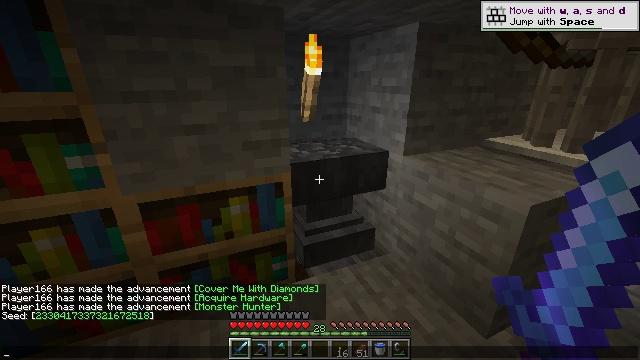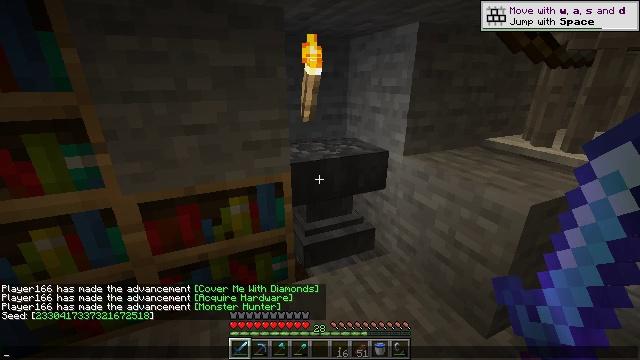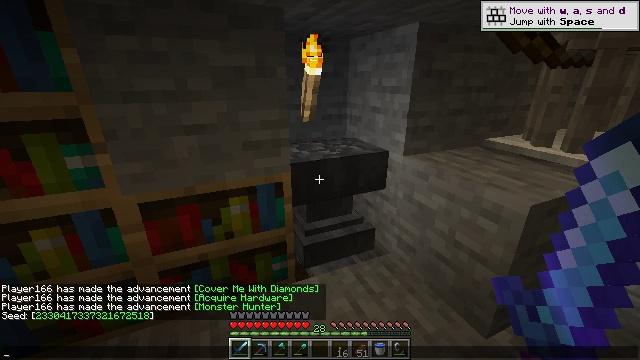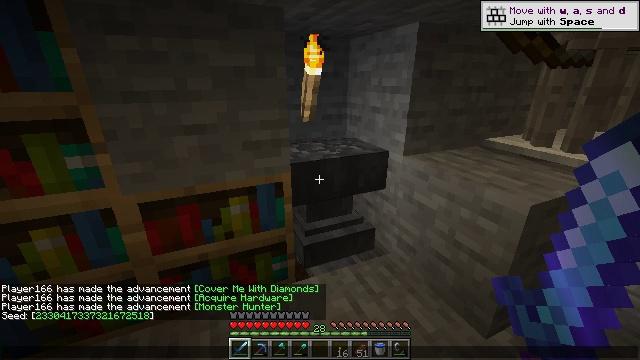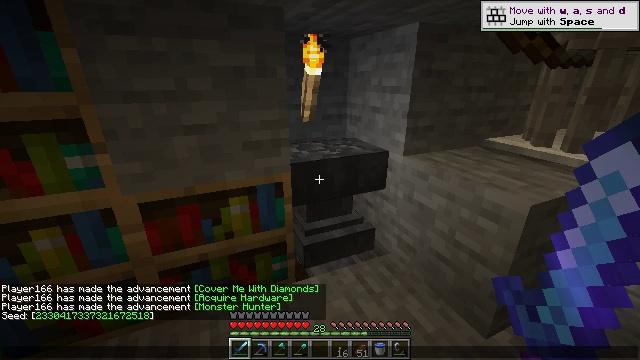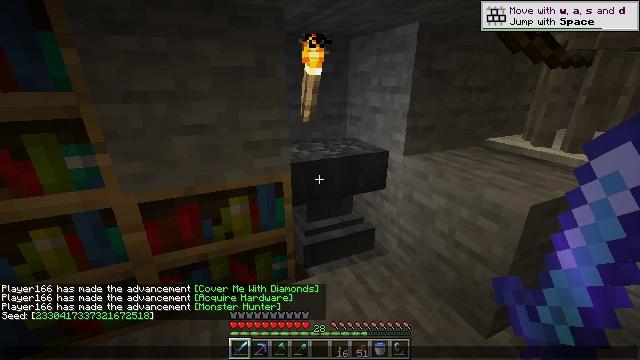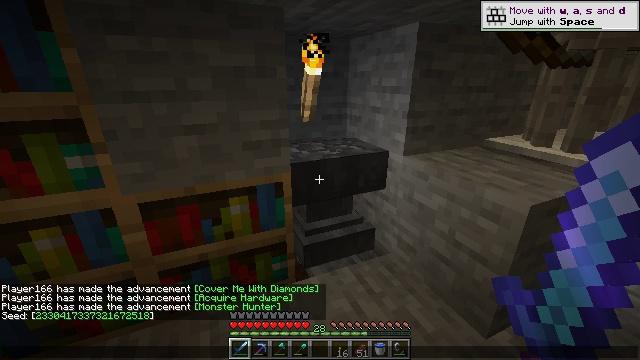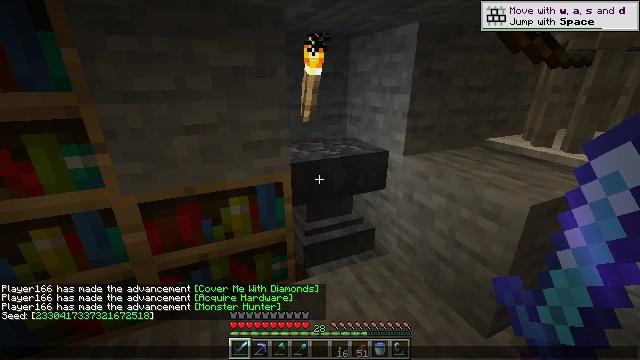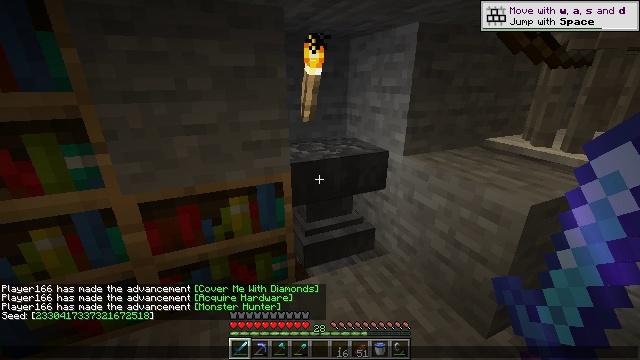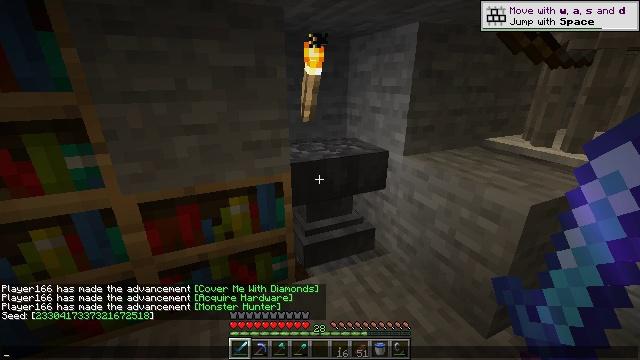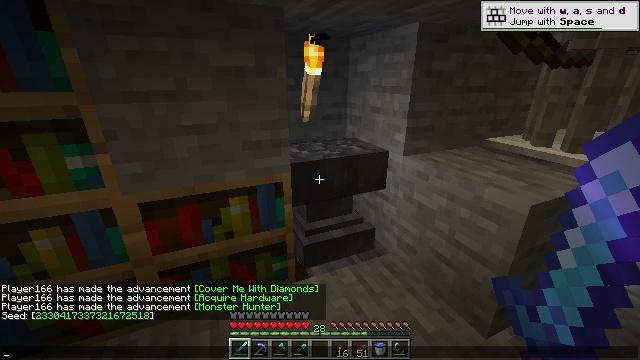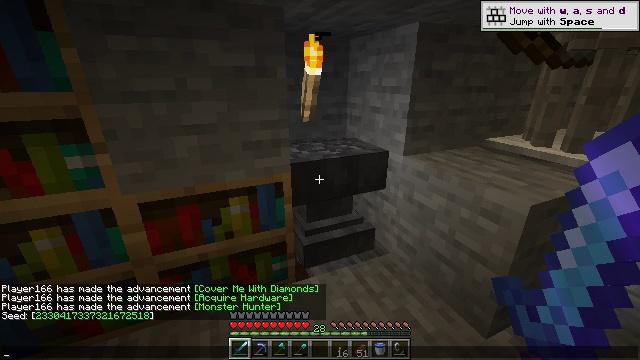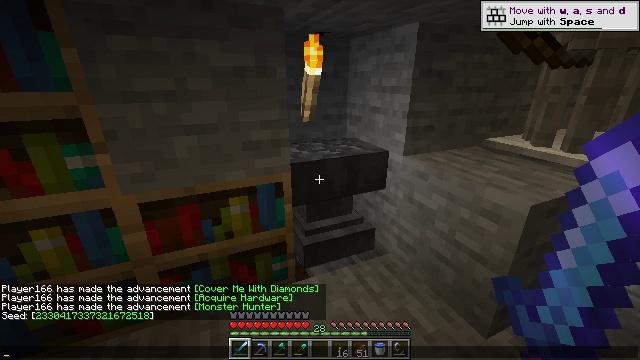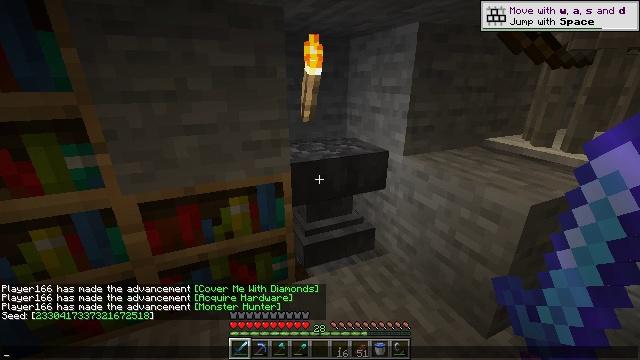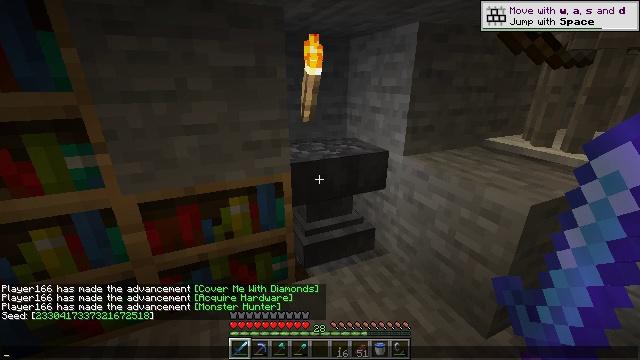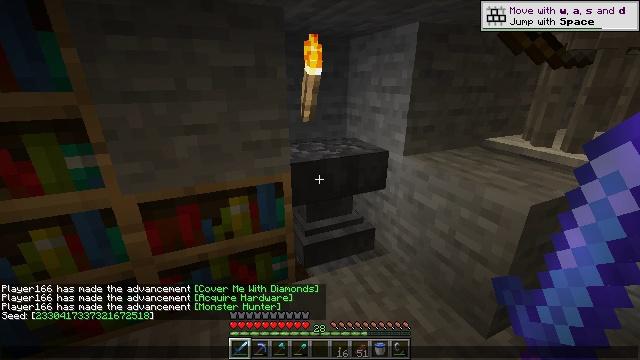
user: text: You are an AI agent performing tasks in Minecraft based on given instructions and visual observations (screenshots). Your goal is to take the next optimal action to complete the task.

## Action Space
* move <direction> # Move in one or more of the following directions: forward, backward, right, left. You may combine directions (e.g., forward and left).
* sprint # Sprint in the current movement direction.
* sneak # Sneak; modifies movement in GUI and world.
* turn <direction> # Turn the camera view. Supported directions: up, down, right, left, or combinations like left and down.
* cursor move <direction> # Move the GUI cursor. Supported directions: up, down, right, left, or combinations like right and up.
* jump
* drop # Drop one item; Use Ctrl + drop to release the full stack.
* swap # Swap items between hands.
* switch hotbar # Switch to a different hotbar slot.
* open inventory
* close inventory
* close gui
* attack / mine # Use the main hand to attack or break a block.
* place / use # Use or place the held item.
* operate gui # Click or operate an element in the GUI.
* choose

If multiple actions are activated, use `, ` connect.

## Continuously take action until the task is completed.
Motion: motion action
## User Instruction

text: Kill mobs.
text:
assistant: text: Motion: no_op
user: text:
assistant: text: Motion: no_op
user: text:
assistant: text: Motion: no_op
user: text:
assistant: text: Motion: no_op
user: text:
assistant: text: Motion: no_op
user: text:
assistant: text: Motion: no_op
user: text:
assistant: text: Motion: no_op
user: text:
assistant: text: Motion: no_op
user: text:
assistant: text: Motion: no_op
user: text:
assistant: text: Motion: no_op
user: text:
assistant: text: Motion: no_op
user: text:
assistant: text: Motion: no_op
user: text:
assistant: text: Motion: no_op
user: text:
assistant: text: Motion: no_op
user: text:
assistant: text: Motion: no_op
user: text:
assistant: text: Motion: no_op
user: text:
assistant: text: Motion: no_op
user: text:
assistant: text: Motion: no_op
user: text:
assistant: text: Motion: no_op
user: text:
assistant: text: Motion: no_op
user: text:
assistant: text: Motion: no_op
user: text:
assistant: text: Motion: no_op
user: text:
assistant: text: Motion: no_op
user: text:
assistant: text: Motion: no_op
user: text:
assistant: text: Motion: no_op
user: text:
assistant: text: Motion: no_op
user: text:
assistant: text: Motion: no_op
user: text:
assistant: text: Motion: no_op
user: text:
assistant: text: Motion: no_op
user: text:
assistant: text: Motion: no_op